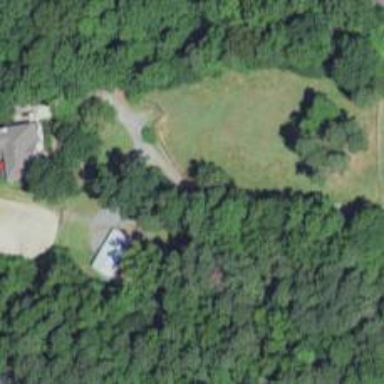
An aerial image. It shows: Driveway leading to service road.